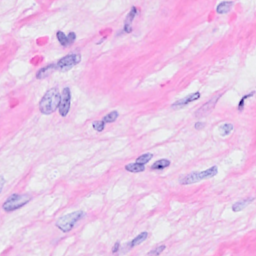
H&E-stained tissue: Breast